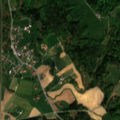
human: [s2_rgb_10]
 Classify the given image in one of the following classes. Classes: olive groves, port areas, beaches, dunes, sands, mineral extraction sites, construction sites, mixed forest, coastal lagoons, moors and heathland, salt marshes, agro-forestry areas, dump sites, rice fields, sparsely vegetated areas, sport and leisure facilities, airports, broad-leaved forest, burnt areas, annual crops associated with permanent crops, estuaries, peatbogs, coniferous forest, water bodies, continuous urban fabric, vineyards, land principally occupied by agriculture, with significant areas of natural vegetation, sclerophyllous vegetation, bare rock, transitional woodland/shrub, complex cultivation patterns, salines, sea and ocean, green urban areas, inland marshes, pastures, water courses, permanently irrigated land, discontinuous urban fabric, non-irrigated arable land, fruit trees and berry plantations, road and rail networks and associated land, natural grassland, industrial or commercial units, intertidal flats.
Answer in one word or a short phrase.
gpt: pastures, complex cultivation patterns, broad-leaved forest, mixed forest